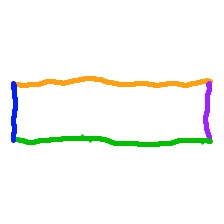
Shape: rectangle